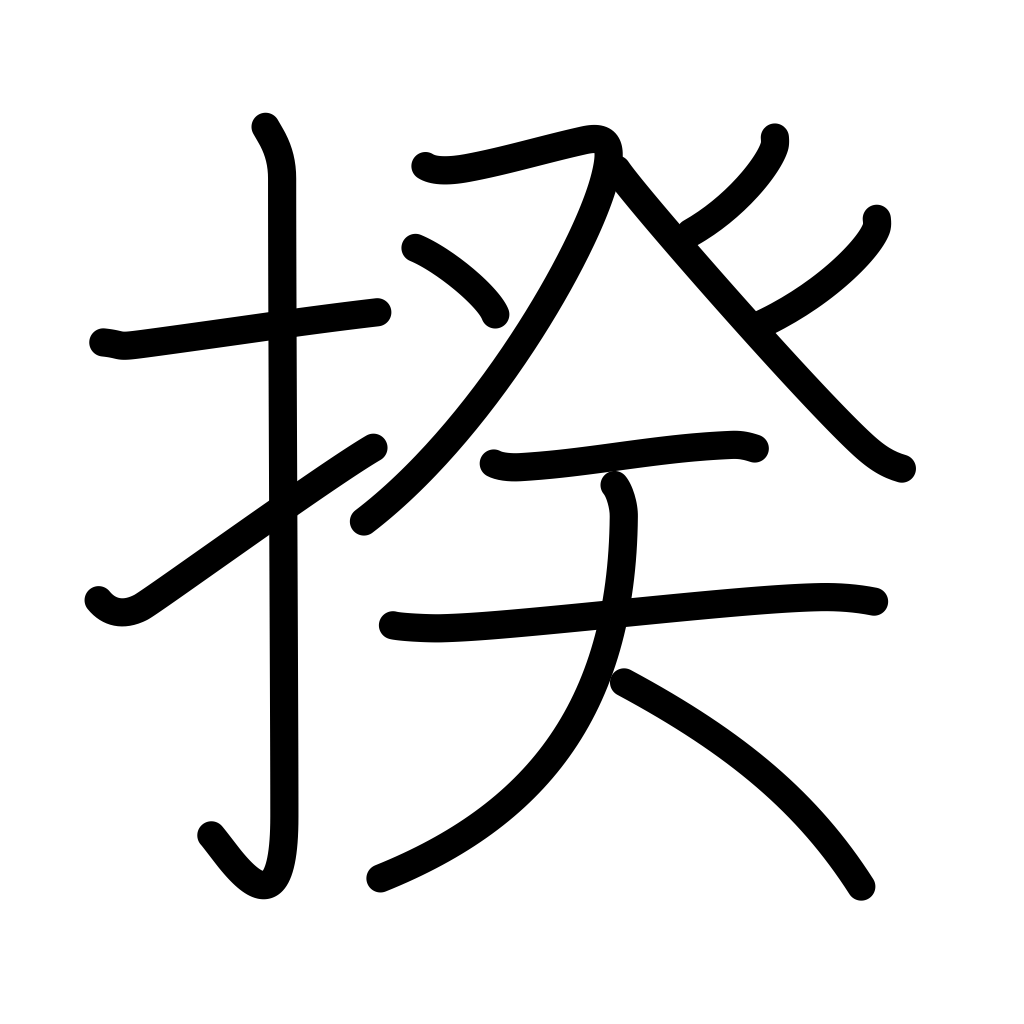
Meaning: category, plan, drumstick